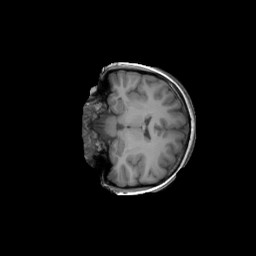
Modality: T1w
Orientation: coronal
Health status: ill
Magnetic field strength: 3 T